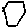
Label: hexagon